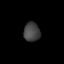
Tissue: lung
Cell type: Endothelial cells
Senescence score: 0.5772
Nuclear area (px): 303
Mean DAPI intensity: 67.594